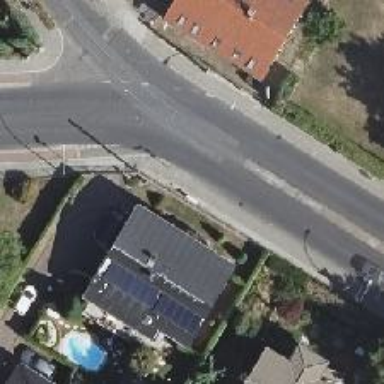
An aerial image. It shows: Sidewalk along the footway.